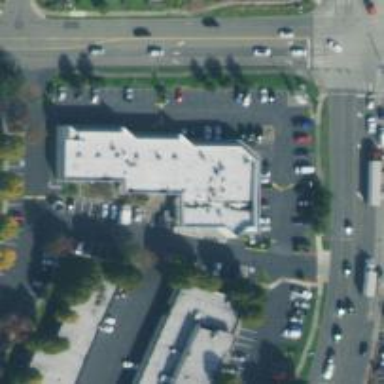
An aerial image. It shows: Healthcare clinic.